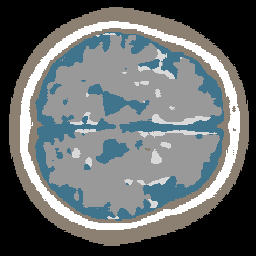
Label: no_lesion